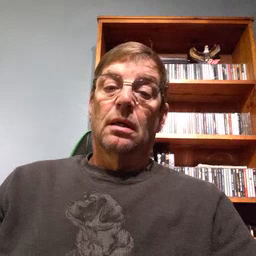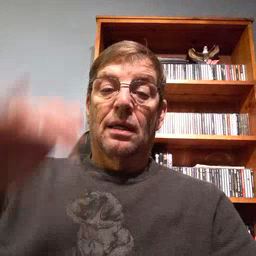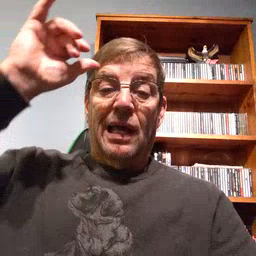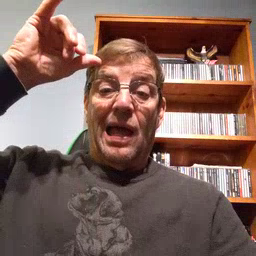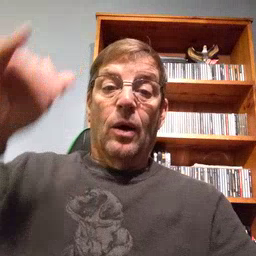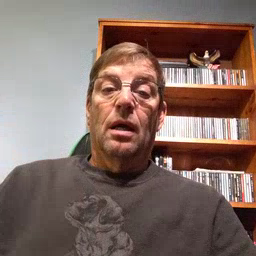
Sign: cow